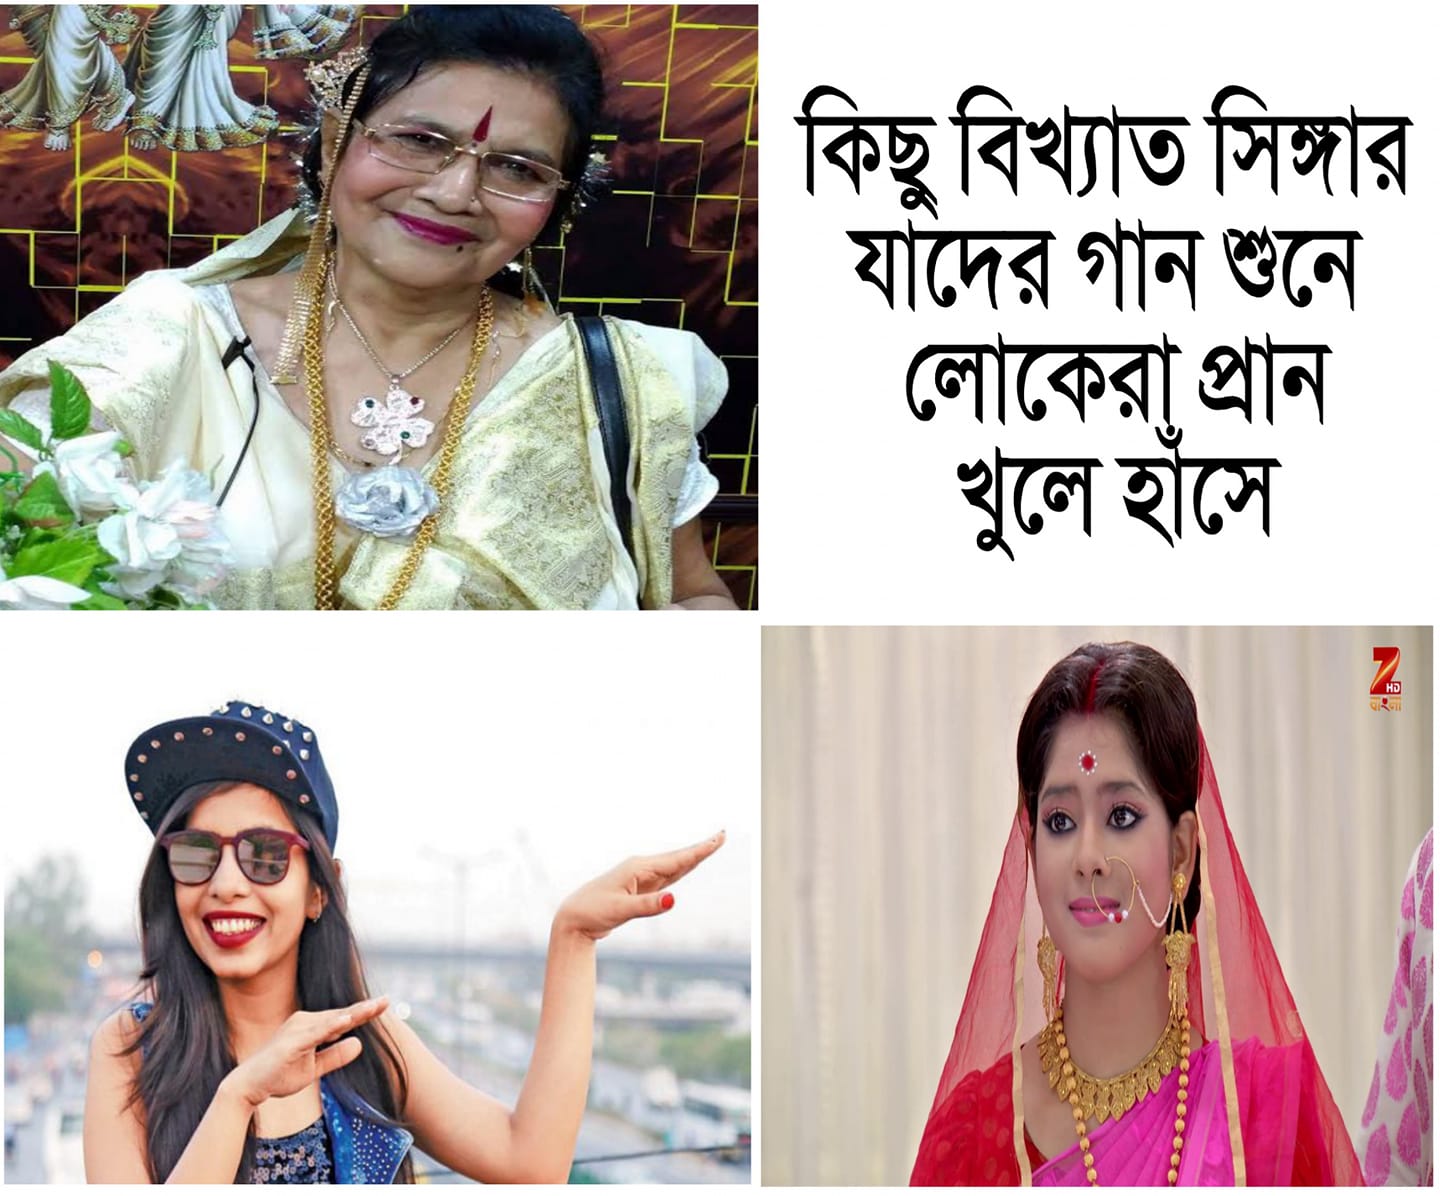
Caption: কিছুু বিখ্যাত সিঙ্গার যাদের গান শুনে লোকেরা প্রান খুলে হাসে
Label: hate